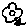
Label: flower